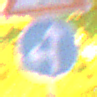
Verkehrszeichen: VorgeschriebeneFahrtrichtungGeradeausOderLinks
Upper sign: Lichtzeichenanlage
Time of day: Night
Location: Outdoor (Urban)
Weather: PartlyCloudy
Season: NotSpecified
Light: Natural